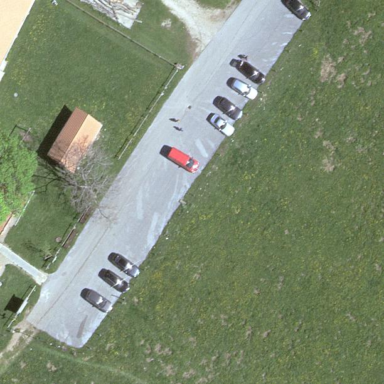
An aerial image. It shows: Parking area with surface.